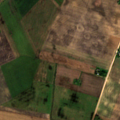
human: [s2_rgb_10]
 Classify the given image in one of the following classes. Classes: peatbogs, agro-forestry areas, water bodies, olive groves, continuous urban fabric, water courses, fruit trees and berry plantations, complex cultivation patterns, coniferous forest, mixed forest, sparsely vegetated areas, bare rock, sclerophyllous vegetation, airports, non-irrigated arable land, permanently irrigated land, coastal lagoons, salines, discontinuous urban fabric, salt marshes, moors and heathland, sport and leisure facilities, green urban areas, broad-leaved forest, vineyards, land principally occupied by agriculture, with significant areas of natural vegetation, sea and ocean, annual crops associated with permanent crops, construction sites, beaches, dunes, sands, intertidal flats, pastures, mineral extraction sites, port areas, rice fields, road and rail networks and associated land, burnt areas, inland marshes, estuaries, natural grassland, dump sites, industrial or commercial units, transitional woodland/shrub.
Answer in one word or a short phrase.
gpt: non-irrigated arable land, complex cultivation patterns